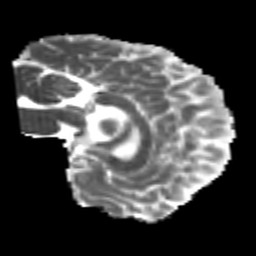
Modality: MD
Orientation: sagittal
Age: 22
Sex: male
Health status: healthy
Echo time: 0.074 s